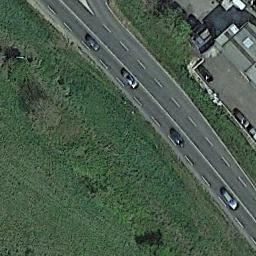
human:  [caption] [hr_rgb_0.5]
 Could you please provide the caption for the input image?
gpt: The freeway is surrounded by a large green lawn and there is a building next to it, With many cars on the freeway .

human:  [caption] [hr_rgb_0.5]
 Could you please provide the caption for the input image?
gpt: The freeway is between some trees and some houses .

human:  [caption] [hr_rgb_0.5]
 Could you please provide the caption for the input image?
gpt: A straight freeway is a farmland on one side and on the other side are some houses .

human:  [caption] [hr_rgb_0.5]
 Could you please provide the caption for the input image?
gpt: The workshops on the highway are widely spaced .

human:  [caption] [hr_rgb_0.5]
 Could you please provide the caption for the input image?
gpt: There are green lawns beside the freeway .